Aerial crown-view tile of a tropical tree (Barro Colorado Island, Panama), acquired 20241216:
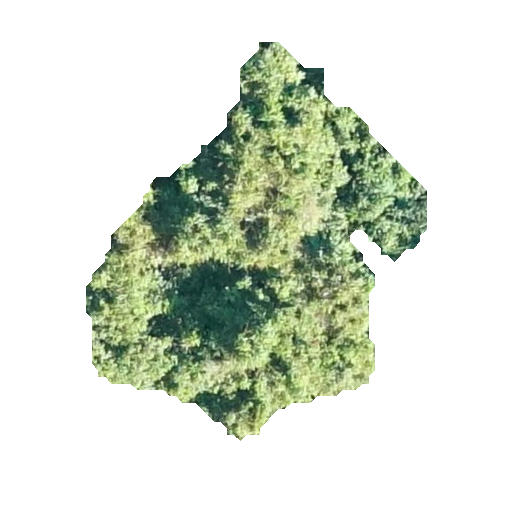
Species: Protium stevensonii
GBIF accepted scientific name: Tetragastris panamensis
Crown area: 113.71 m²